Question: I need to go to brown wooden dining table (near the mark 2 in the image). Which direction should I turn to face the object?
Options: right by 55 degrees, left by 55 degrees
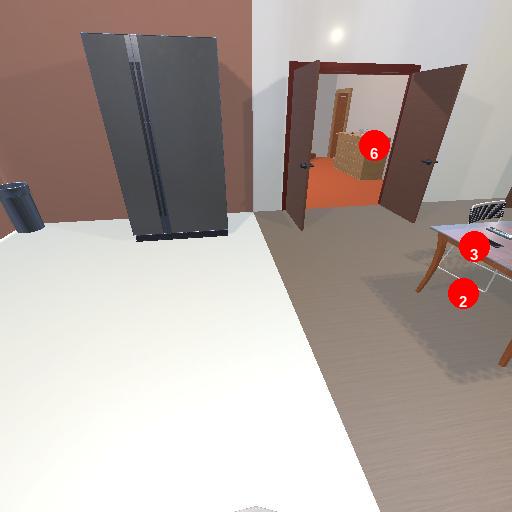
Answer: right by 55 degrees